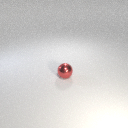
small red metal sphere